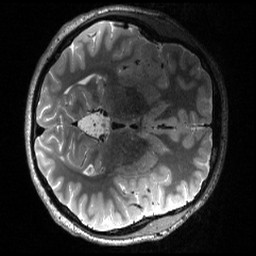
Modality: T2w
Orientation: axial
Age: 23
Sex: male
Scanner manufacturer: siemens
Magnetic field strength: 3 T
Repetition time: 3.2 s
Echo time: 0.566 s